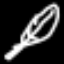
Label: leaf